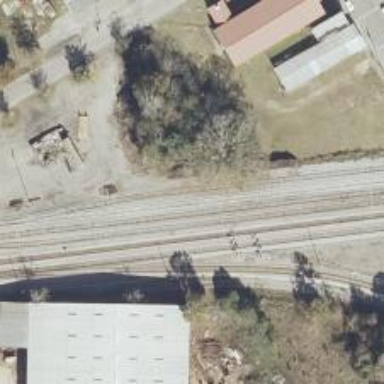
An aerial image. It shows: Railway yard.